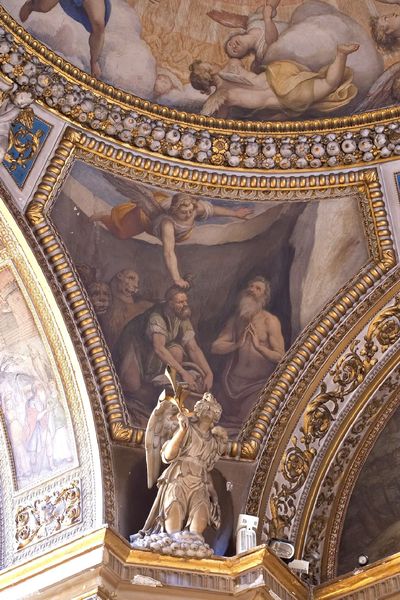
Titel: Ausstattung der dritten Kapelle auf der Südseite in Il Gesù in Rom
Künstler: Federico Zuccari
Standort: Rom, Il Gesù (EU - I - Latium)
Schlagwörter: flügel, licht, marmor, männer, säule, wolke, ornament, barock, kirche, gold, haare, decke, engel, skulptur, kuppel, stuck, vergoldet, beten, fresken, religiös, fresko, vergoldung, überladen, ebgel, raumillusion